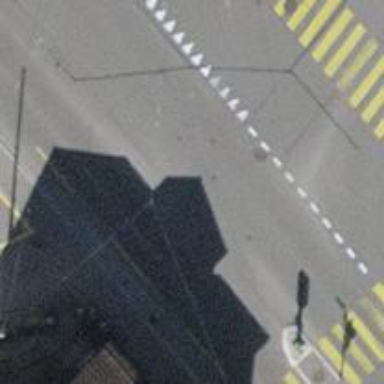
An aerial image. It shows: Road with traffic signals.